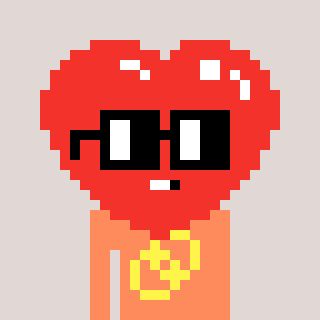
a pixel art character with square black glasses, a heart-shaped head and a peachy-colored body on a warm background